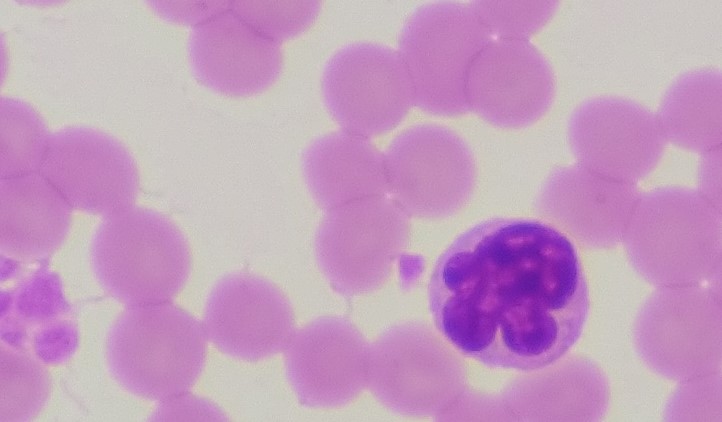
White blood cell type: Monocyte